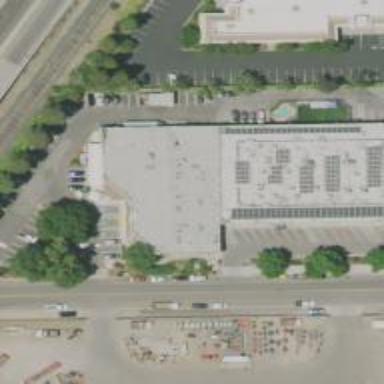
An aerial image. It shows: Veterinary building.